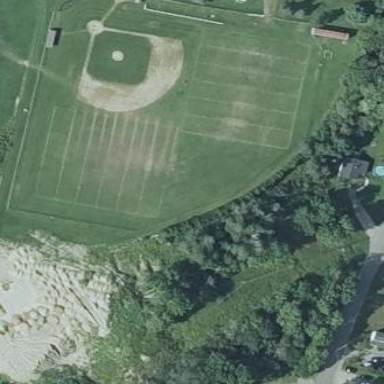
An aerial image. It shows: Baseball pitch for leisure and sports activities.